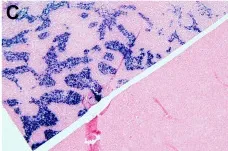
Hematoxylin-eosin HE staining and EBER, PD-L1 analysis of liver tumor tissues from the needle biopsy. (C) EBER positive and negative comparison (50x).
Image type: pathology (h&e)